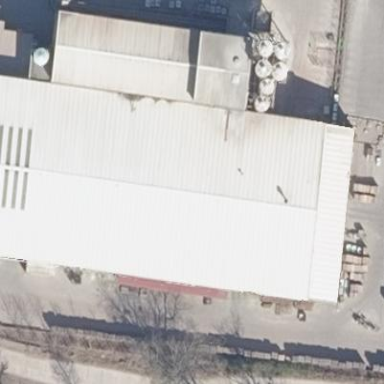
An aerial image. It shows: Industrial building with gabled roof.